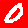
Digit: 0